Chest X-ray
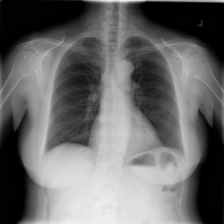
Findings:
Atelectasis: negative
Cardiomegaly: negative
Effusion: negative
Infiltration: negative
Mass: negative
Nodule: negative
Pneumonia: negative
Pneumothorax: negative
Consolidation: negative
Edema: negative
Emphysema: negative
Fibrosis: negative
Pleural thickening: negative
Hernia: negative